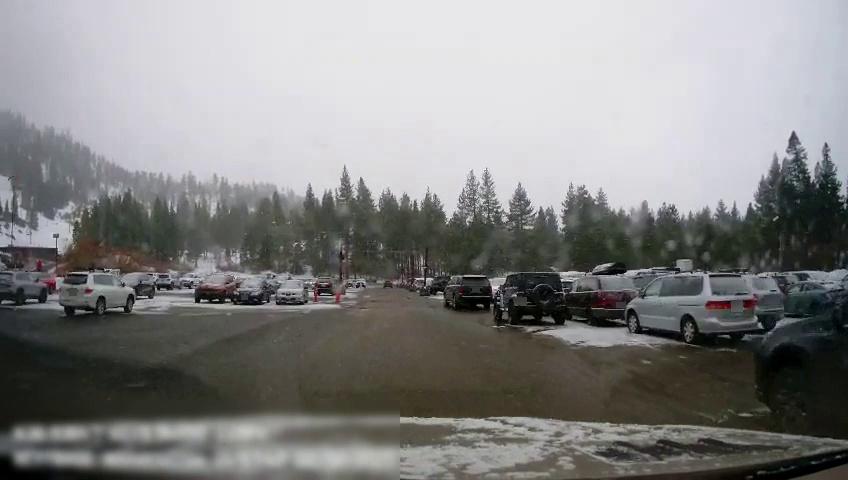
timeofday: Day
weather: Snowy
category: Vehicles | Truck
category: Vehicles | SUV
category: Vehicles | Car
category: Vehicles | SUV
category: Vehicles | SUV
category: Vehicles | Car
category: Vehicles | Car
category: Vehicles | SUV
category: Vehicles | SUV
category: Vehicles | Car
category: Vehicles | SUV
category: Vehicles | Car
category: Vehicles | SUV
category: Vehicles | SUV
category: Vehicles | SUV
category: Vehicles | SUV
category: Vehicles | SUV
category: Drivable Space